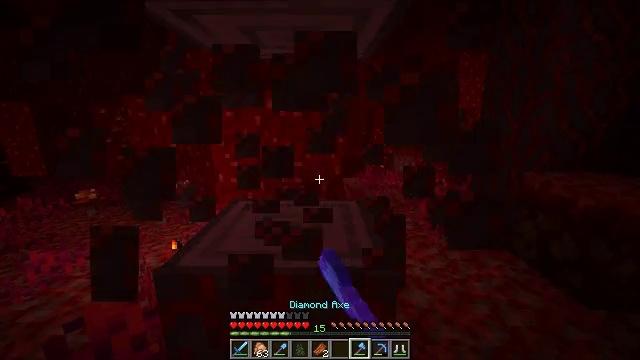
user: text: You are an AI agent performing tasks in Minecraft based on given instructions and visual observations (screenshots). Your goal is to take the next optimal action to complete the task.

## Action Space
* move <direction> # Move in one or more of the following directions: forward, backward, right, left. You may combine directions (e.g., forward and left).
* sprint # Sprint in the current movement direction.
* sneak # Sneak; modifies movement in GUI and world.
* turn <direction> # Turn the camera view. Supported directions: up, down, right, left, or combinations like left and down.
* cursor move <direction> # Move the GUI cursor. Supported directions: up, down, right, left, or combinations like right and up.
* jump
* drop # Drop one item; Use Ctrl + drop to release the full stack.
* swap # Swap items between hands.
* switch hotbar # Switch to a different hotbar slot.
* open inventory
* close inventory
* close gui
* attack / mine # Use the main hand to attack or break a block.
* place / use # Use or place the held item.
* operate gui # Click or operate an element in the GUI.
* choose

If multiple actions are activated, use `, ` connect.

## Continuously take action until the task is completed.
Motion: motion action
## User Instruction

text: Gather crimson stem from a crimson forest.
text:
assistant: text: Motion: attack / mine